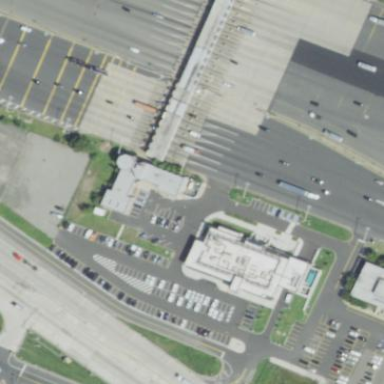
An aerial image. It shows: Building with toll booth.